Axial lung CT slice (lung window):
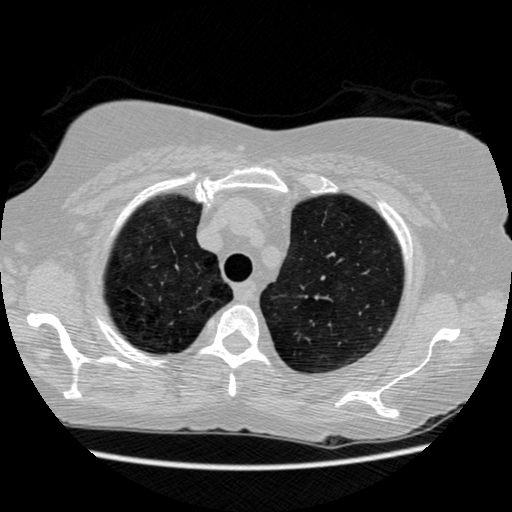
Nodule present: no